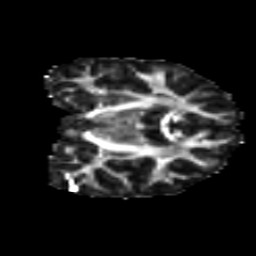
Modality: FA
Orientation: coronal
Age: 16
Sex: female
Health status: ill
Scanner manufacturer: ge
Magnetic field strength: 3 T
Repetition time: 6.752 s
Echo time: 0.079 s